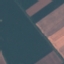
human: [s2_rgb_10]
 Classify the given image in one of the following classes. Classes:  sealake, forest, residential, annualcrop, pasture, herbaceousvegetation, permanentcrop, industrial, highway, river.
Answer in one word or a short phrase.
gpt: AnnualCrop